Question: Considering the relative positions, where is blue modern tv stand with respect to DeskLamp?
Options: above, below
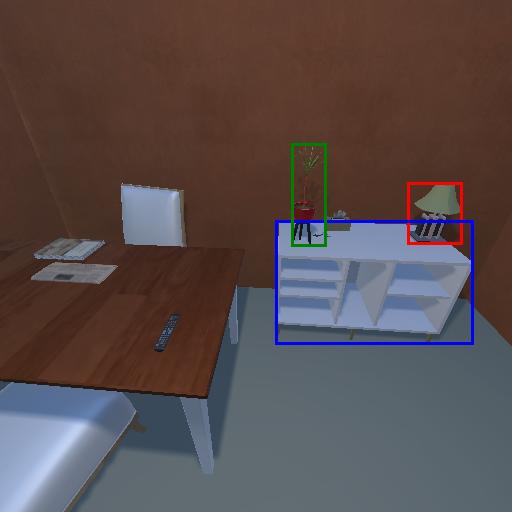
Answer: above